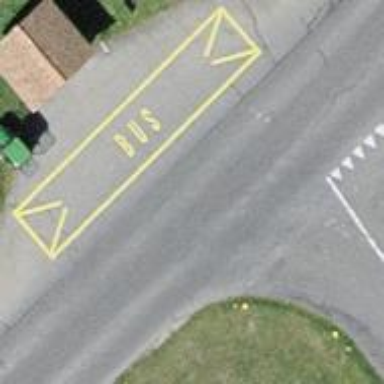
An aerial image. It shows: Bus stop with sheltered platform for public transport.